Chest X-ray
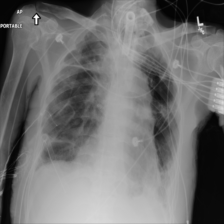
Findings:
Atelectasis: negative
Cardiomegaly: negative
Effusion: negative
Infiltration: negative
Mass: negative
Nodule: negative
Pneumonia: negative
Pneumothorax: negative
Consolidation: negative
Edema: negative
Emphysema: negative
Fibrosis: negative
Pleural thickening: negative
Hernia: negative